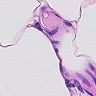
Metastatic tissue present: no